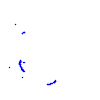
Particle: proton